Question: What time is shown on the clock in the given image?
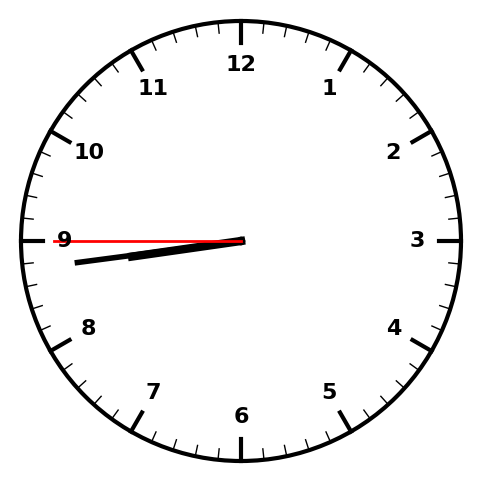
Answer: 08:43:45